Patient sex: M
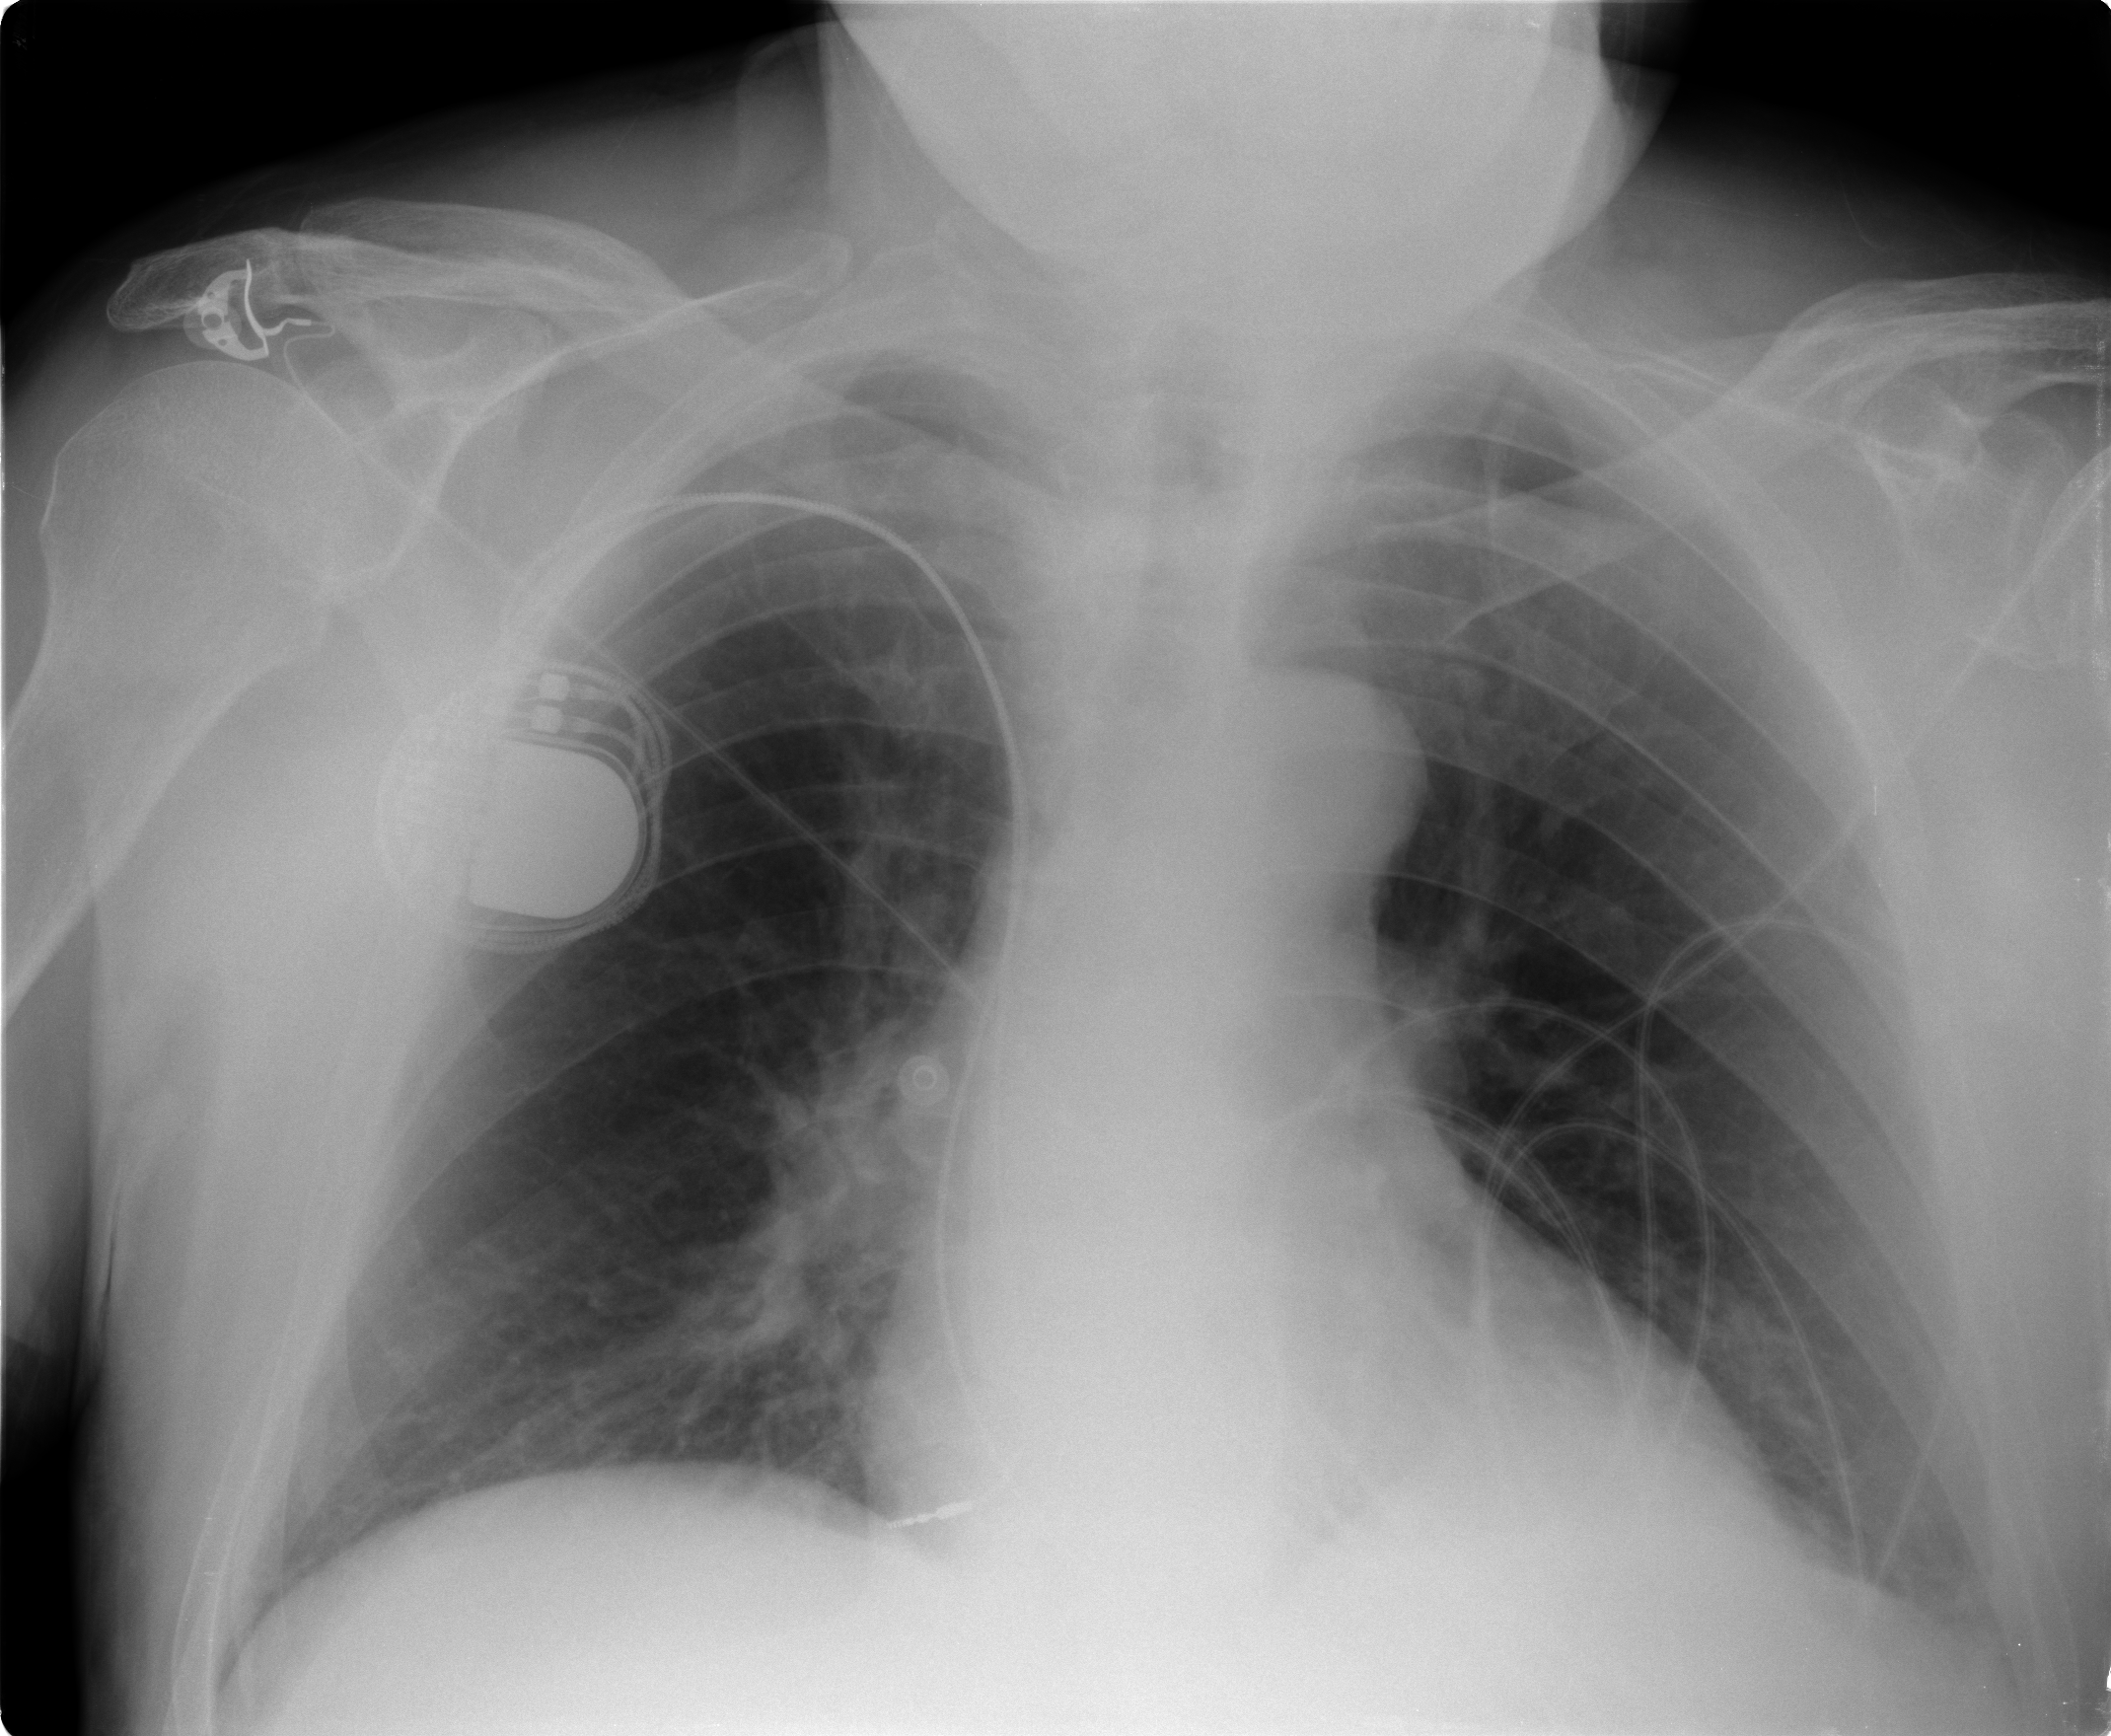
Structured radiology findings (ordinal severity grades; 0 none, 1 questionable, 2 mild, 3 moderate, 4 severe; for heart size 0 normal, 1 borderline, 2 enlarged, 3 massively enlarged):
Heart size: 0
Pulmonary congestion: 1
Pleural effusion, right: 0
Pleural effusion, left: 1
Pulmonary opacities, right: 0
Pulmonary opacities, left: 0
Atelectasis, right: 2
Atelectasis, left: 2